Field crop: maize
Growth stage: 2
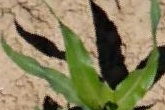
Species: maize